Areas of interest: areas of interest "Atour Hotel (Longyin Road Branch)"
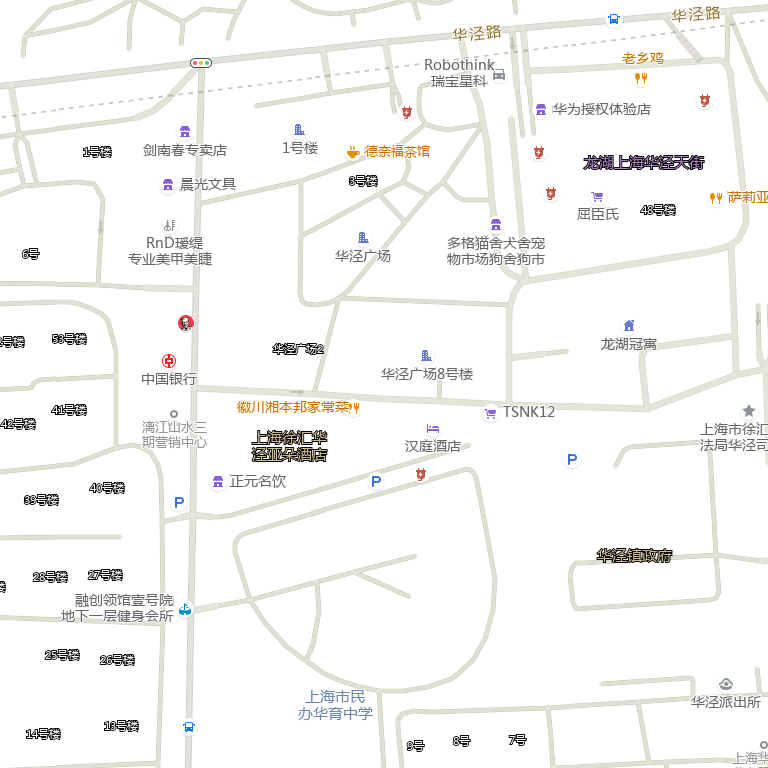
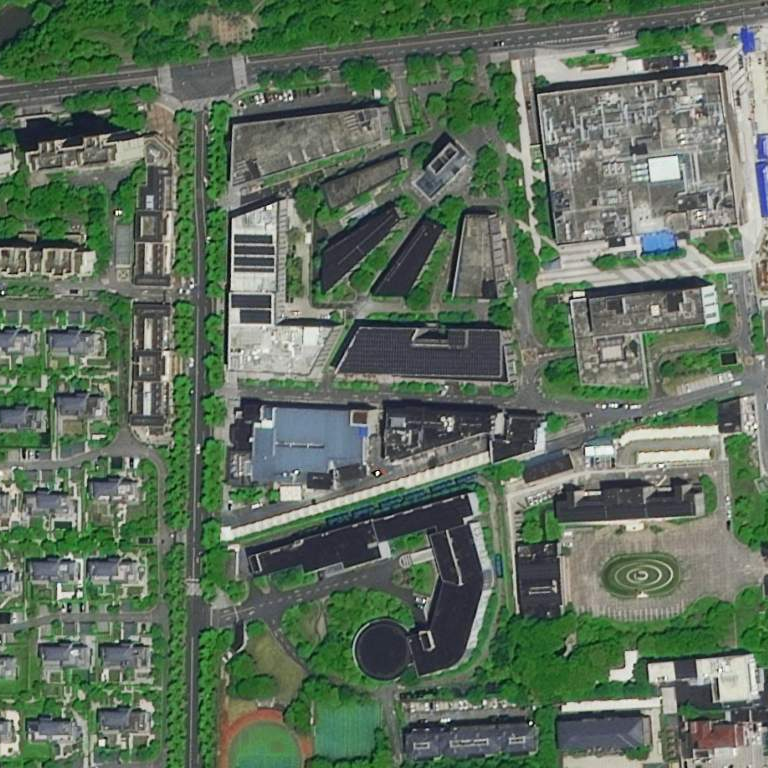